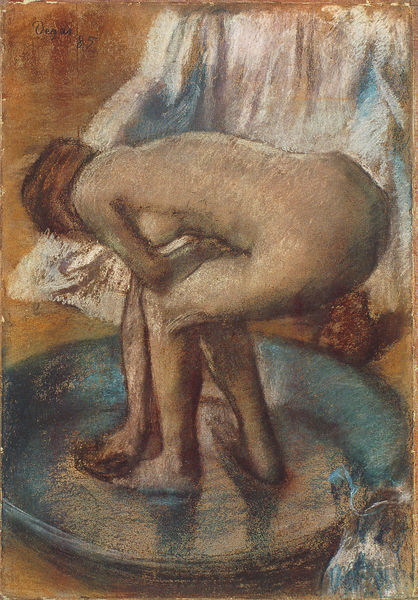
Titel: Frau im Zuber
Künstler: Edgar Degas
Institution: New York, The Metropolitan Museum of  Art
Schlagwörter: akt, blau, gemälde, haut, nackt, schatten, wasser, weiß, baden, ocker, braun, brust, frau, rücken, tuch, schale, schüssel, sessel, krug, füße, bad, waschen, wanne, gebückt, schwamm, 85, beigeweiß, dendi